高一 · 计数
（2021・一模拟）从某小区抽取 100 户居民进行月用电量调查, 发现其用电量都在 50 至 350 度之间，频率分布直方图如图所示.

(I) 求直方图中 $x$ 的值;

（II）（i ）求在这些用户中，用电量在区间[100，250）内的居民数;

(ii)如果按分层抽样方法, 在这些用户中按 $1: 10$ 的比例抽取用户进一步调查, 那么用电量在[150, 200）内的居民数应抽取多少?

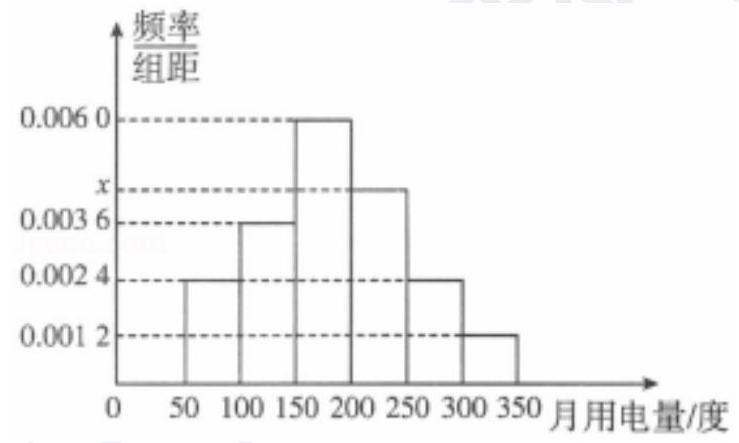
答案: 解：（I）由频率分布直方图得：

$(0.0012+0.0024 \times 2+0.0036+\chi+0.0060) \times 50=1$,

解得直方图中 $x=0.0044$.

( II ) (i ) 用电量在 $[100,250$ ) 内的频率为:

$(0.0036+0.0060+0.0044) \times 50=0.7$,

$\therefore$ 在这些用户中，用电量在区间 $[100 ， 250 ）$ 内的居民数为 $100 \times 0.7=70$ 户.

(ii) 用电量在 $[150,200 ）$ 内的户数为 $0.0060 \times 50 \times 100=30$ (户),

按分层抽样方法, 在这些用户中按 1: 10 的比例抽取用户进一步调查,

用电量在 $\left[150 ， 200 ）\right.$ 内的居民数应该抽取： $30 \times \frac{1}{10}=3$ (户).